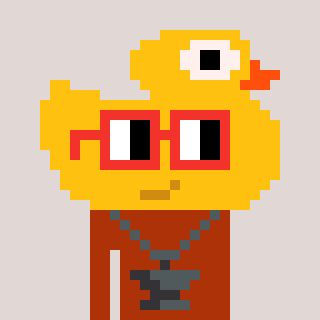
a pixel art character with square red glasses, a ducky-shaped head and a hotbrown-colored body on a warm background